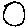
Label: moon